The plot is a Morlet-wavelet scalogram of a rotor-rig vibration measurement. Based on the visible evidence, which rotor condition applies: normal, misalignment, unbalance, looseness?
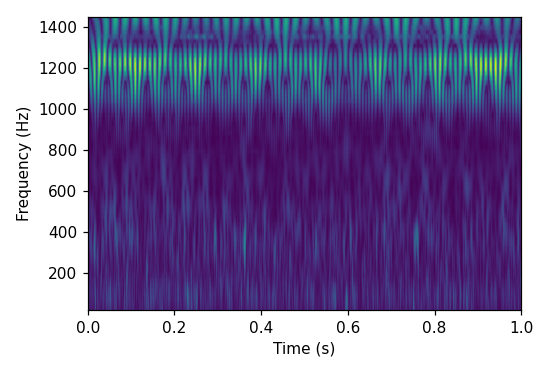
Answer: looseness